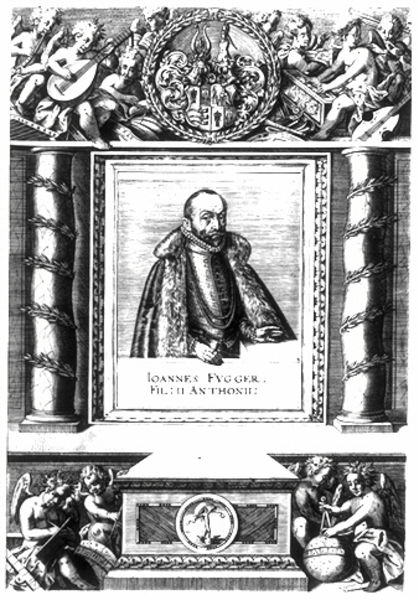
Titel: Bildnis des Johannes Fugger
Künstler: Dominicus Custos
Institution: (Seriendruck)
Schlagwörter: mann, umhang, weiß, mund, nase, schwarz, säule, säulen, bart, augen, barock, gesicht, johannes, kleidung, pelz, rahmen, sockel, bild, bildnis, portrait, porträt, haare, mantel, girlande, instrumente, musik, rund, engel, putto, ranken, fell, holzschnitt, cello, kette, grafik, schild, buch, druck, schwarzweiss, stich, ketten, kugel, helm, lorbeer, lilie, darstellung, altar, wappen, manierismus, reichtum, laute, mandoline, putten, kupferstich, globus, putti, würde, fugger, stifter, reformation, musikinstrumente, buchmalerei, piktogramm, taffel, haatre, ioannes, kirchberg, weißenhorn, mann porträt, shwarzweiss, bildtaffel, anthonius, joannes fugger